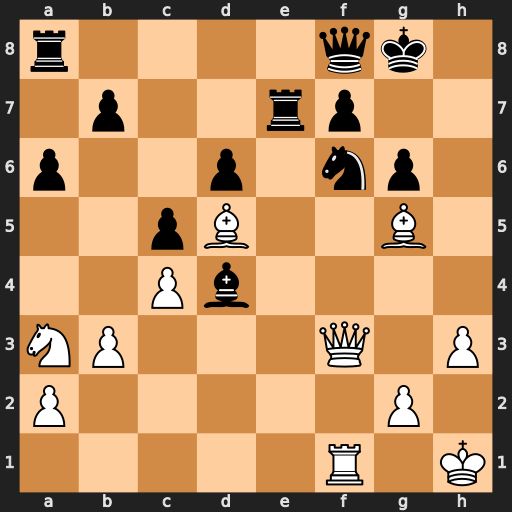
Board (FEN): r4qk1/1p2rp2/p2p1np1/2pB2B1/2Pb4/NP3Q1P/P5P1/5R1K
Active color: w
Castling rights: -
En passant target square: -
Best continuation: Bxf6 Bxf6 Qxf6